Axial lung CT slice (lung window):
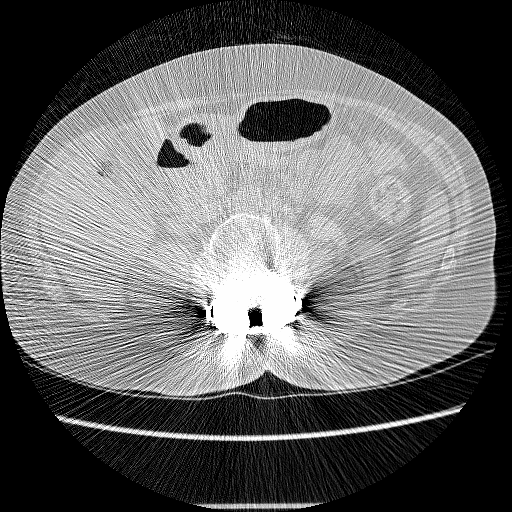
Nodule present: no